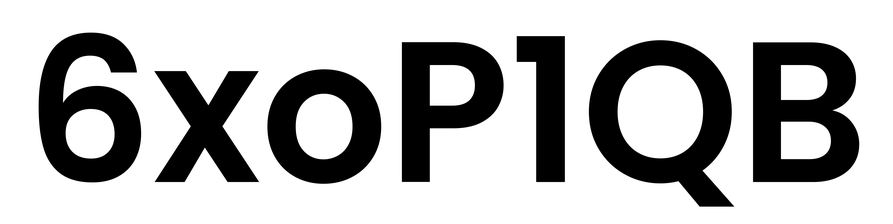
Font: Poppins-SemiBold